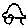
Label: car